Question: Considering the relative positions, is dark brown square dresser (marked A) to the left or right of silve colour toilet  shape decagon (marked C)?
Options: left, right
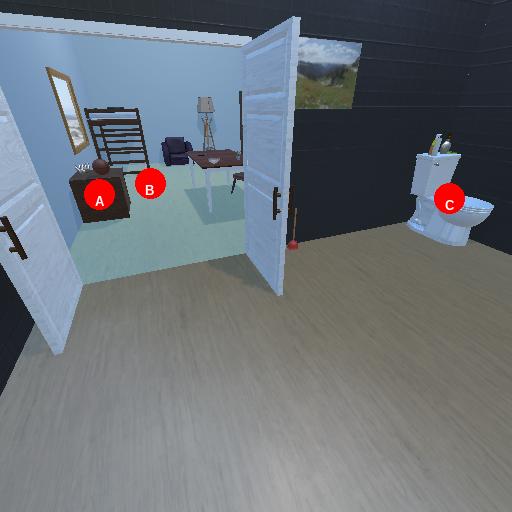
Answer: left